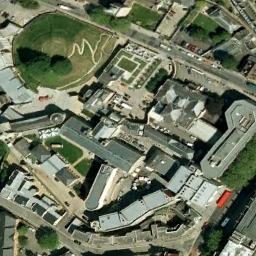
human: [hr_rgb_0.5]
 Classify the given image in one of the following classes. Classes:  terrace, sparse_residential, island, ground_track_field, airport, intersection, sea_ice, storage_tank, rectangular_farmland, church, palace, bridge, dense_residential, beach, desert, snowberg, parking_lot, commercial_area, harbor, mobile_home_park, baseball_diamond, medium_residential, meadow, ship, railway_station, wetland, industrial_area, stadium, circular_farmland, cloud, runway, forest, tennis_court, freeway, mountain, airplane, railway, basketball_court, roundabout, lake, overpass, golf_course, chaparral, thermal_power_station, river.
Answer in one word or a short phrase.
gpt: palace